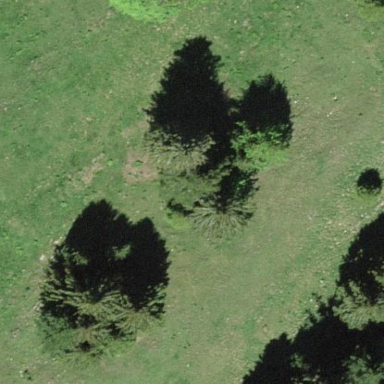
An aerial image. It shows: Forest with evergreen needle-leaved trees.